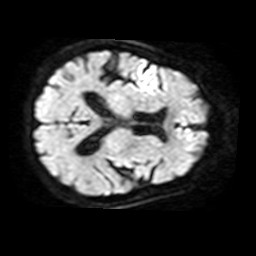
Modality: TRACE
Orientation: axial
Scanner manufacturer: philips
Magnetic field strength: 1.5 T
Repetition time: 3.13 s
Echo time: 0.06318 s